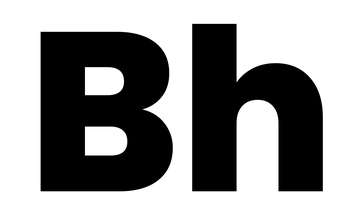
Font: Poppins-ExtraBold